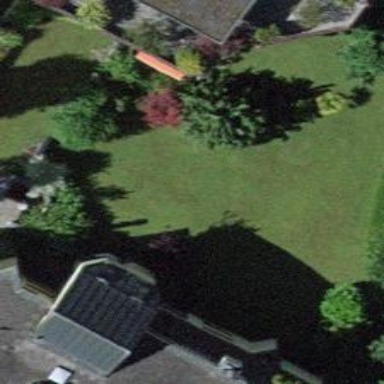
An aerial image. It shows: Garden that is leisure land.